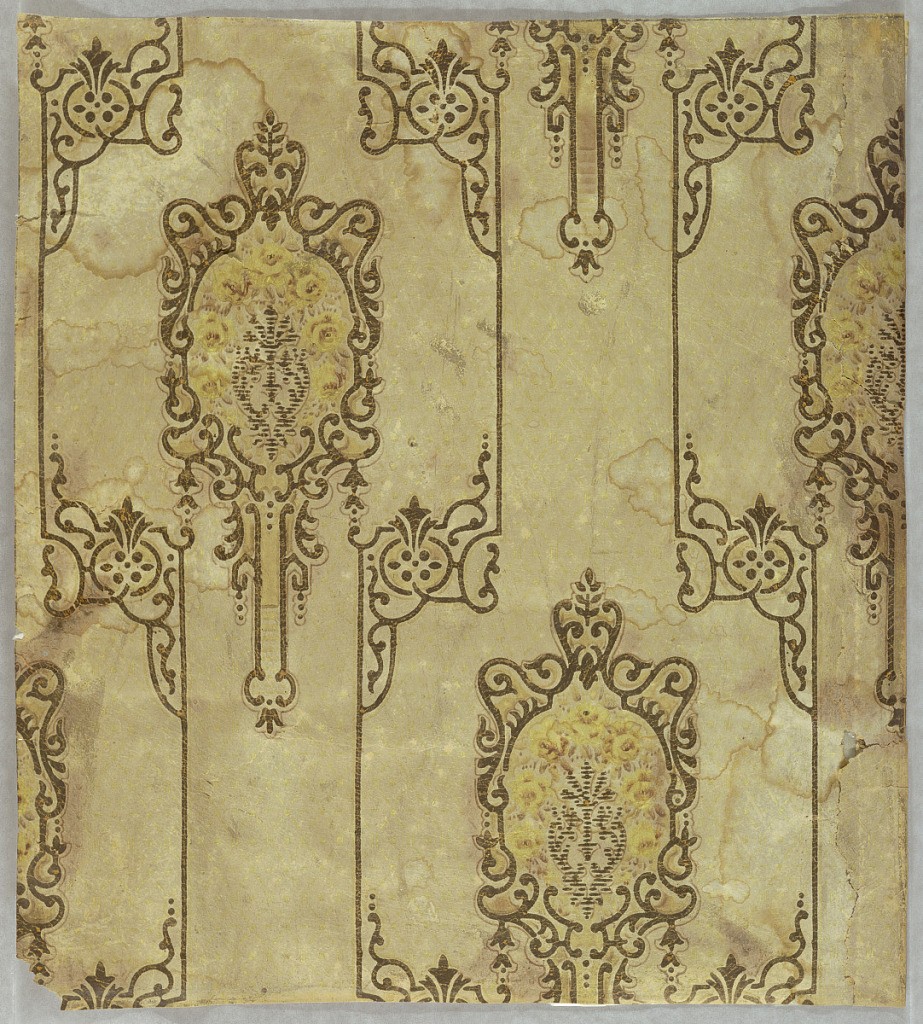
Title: Sidewall
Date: ca. 1890
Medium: Machine-printed
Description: Two joined widths of paper printed with a repeating design of scrollwork, printed in three shades of brown.